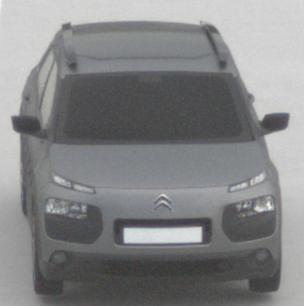
Make: Citroen
Model: C4 Cactus PureTech 75
Detailed model: C4 Cactus
Model produced from: 2014/09
Model produced until: 2015/03
Doors: 5
Color: gray
Road condition: dry road
Daytime: midday
Contrast: low contrast